Question: '''
[Running] python -u "d:\OTHER FILES D\PYTHON ALL FOLD\VISUAL STUDIO PROJECTS\VSC code challenges problems\workspace_code_challenges.py"
'python' is not recognized as an internal or external command,
operable program or batch file.
[Done] exited with code=1 in 0.045 seconds
'''

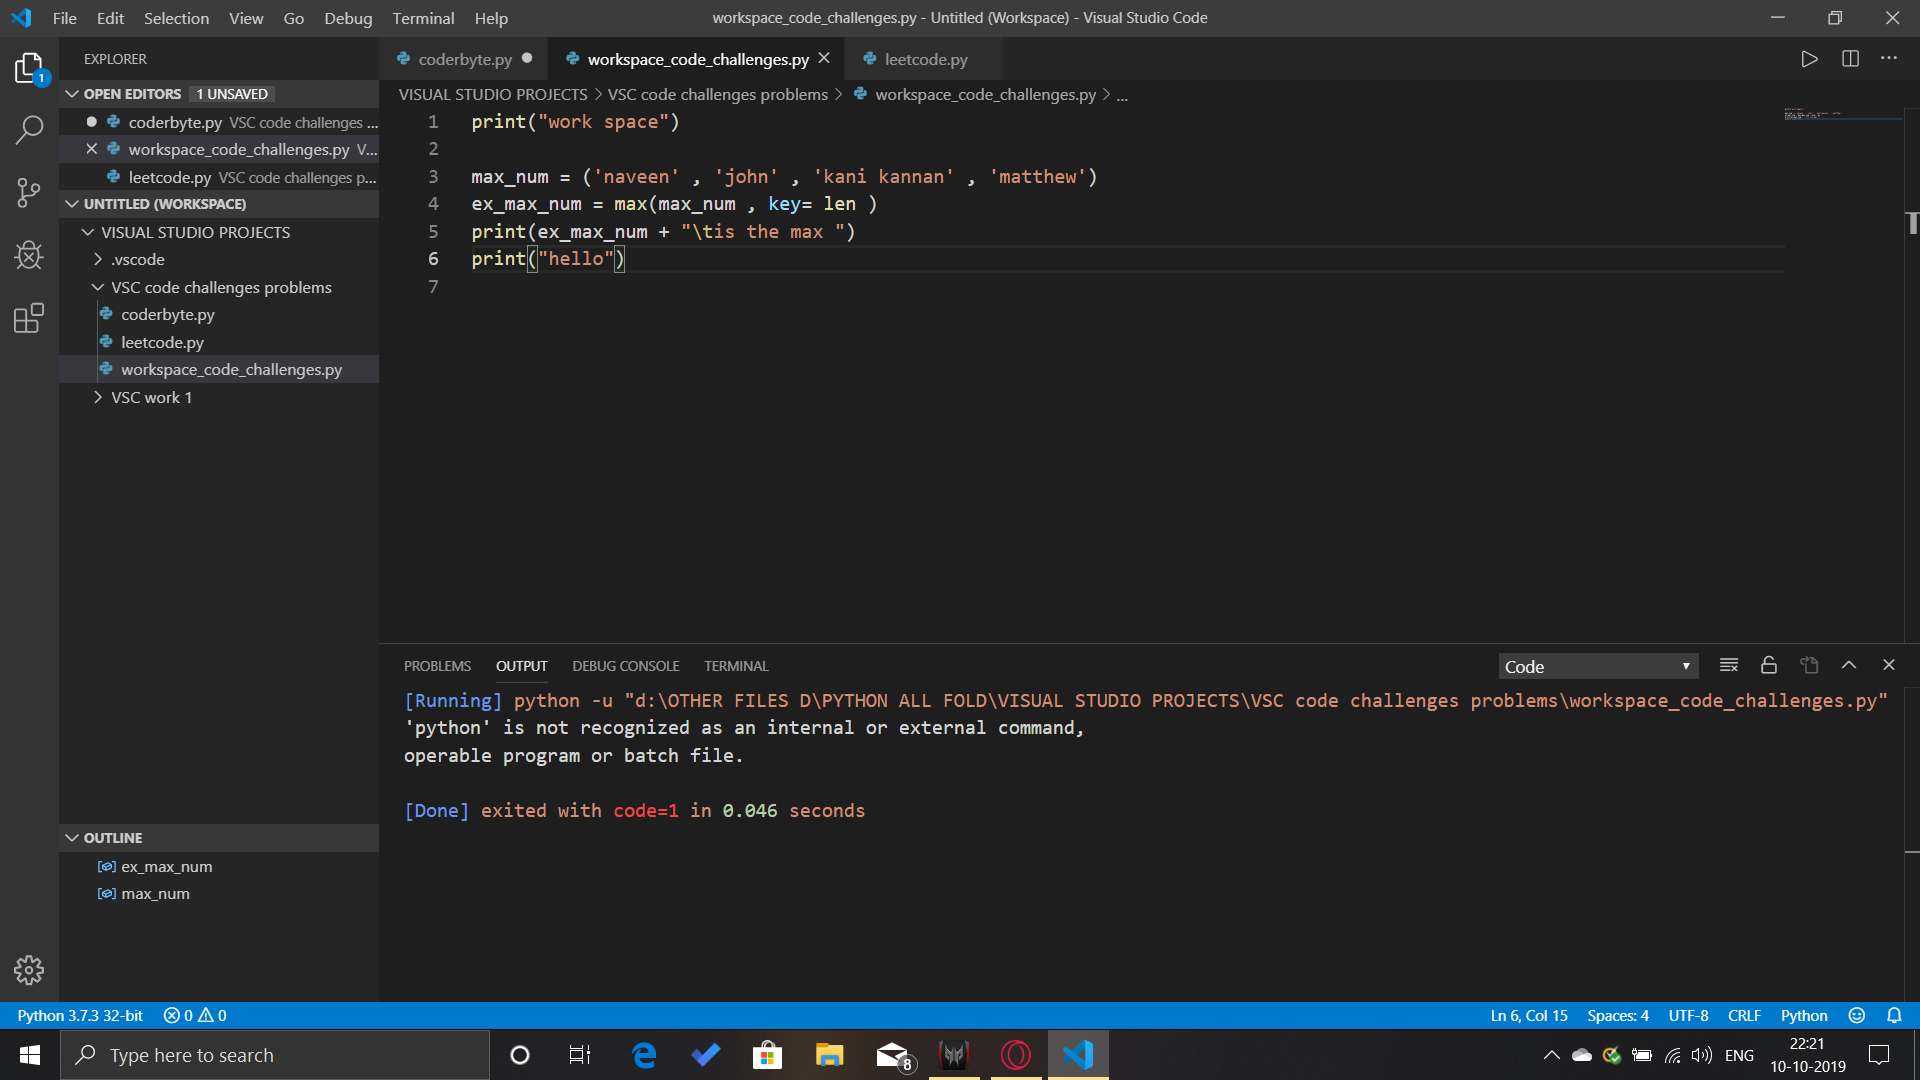
Answer: 1. Search for Edit environment variables for your account with the windows search option
2. In the system variables, double click on Path -> New and add the path of your Python installation which is usual on
> C:\Users(Your logged in User)\AppData\Local\Programs\Python\Python36
This is for Python version 3.6, you can adjust the path for your Python version
You should also add
> C:\Users(Your logged in User)\AppData\Local\Programs\Python\Python36\Scripts
1. Click Ok and try again now, if it's not working, reboot the computer and try again to see if you encounter the same error.